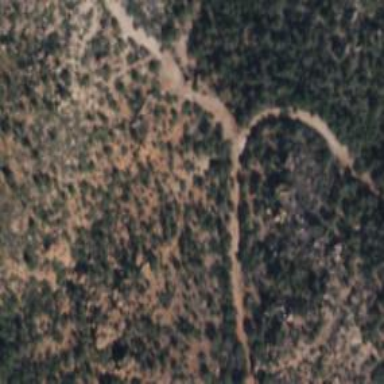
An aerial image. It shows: Patch of scrub vegetation.